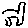
Label: cat